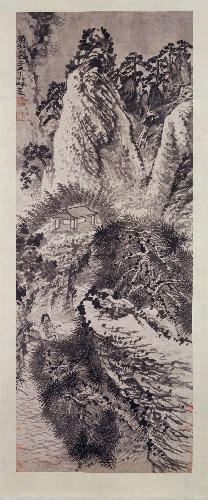
Title: 清  石濤(朱若極)  黃山三十六峰意圖  軸|Thirty-six Peaks of Mount Huang Recollected
Artist: Shitao (Zhu Ruoji)
Artist bio: Chinese, 1642–1707
Date: ca. 1705
Object type: Hanging scroll
Classification: Paintings
Medium: Hanging scroll; ink on paper
Culture: China
Period: Qing dynasty (1644–1911)
Dimensions: Image: 81 1/16 in. × 31 in. (205.9 × 78.7 cm)
Overall with mounting: 10 ft. 6 in. × 38 in. (320 × 96.5 cm)
Overall with knobs: 10 ft. 6 in. × 41 1/2 in. (320 × 105.4 cm)
Department: Asian Art
Credit line: Gift of Douglas Dillon, 1976
Accession year: 1976
Repository: Metropolitan Museum of Art, New York, NY
Tags: Mountains|Landscapes